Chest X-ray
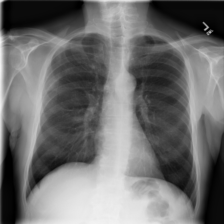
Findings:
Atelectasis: negative
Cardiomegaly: negative
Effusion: negative
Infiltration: positive
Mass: negative
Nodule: negative
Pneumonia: negative
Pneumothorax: negative
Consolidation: negative
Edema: negative
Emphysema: negative
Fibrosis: negative
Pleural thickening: negative
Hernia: negative